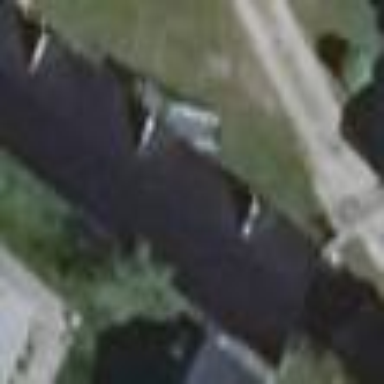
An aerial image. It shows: Black gabled roof on farm auxiliary building. The roof is oriented along the structure.